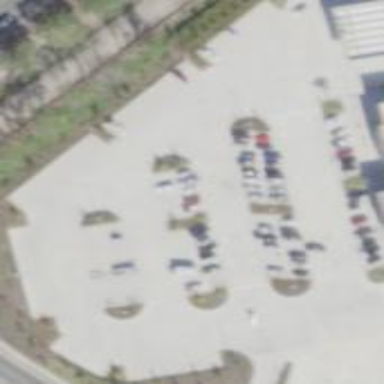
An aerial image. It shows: Parking area.